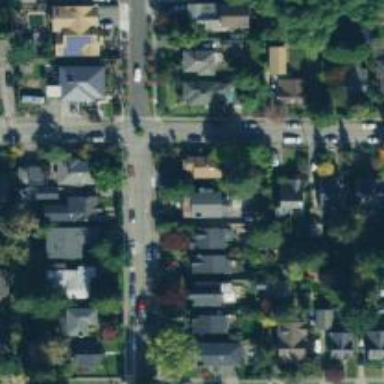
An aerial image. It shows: Residential road with separate sidewalk.